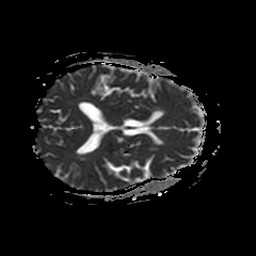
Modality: ADC
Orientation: axial
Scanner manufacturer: philips
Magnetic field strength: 3 T
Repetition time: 3.084 s
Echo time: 0.076 s